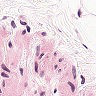
Metastatic tissue present: no